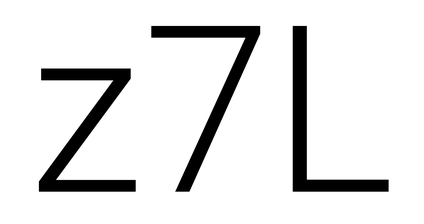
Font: Roboto_Light